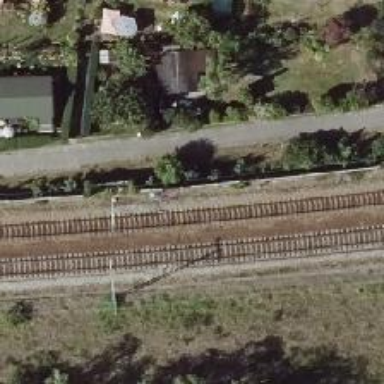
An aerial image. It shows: Railway signal.